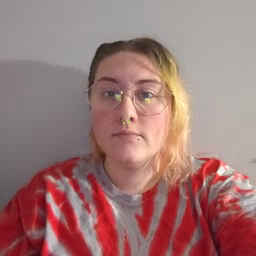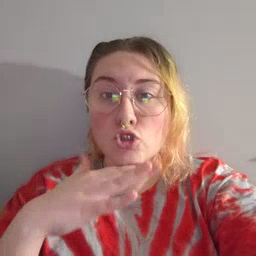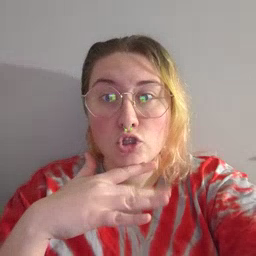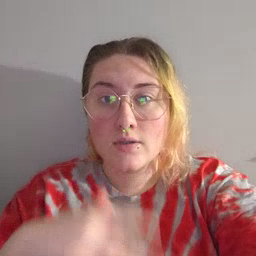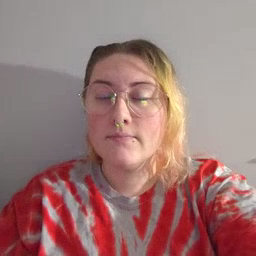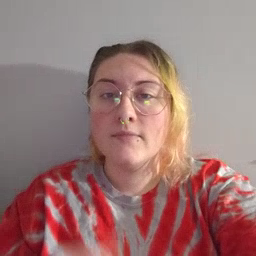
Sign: dirty